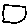
Label: square